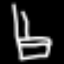
Label: chair